Question: I am following the railstutorial.org tutorial. While I am able to see the gravatar on the webpage, my rspec test is failing.
Here is the user_controller_spec.rb test:
'''
describe "GET 'show'" do
before(:each) do
@user = Factory(:user)
end
it "should be successful" do
get :show, :id => @user
response.should be_success
end
end
'''
Here is the relevant show.html.erb file:
'''
<table class="profile" summary="Profile information">
<tr>
<td class="main">
<h1>
<%= gravatar_image_tag(@user.email) %>
<%= @user.name %>
</h1>
</td>
<td class="sidebar round">
<strong>Name</strong> <%= @user.name %><br />
<strong>URL</strong> <%= link_to user_path(@user), @user %>
</td>
</tr>
</table>
'''
I get an error stating "undefined method 'gravatar_image_tag'. I already installed the corresponding gem by executing "gem install gravatar_image_tag", added it to my gemfile, and also executed "bundle install". It is listed as installed when I execute "gem list"
I have been trying to debug this for several hours now. Any help would be appreciated. Thanks in advance. BTW, I'm running 32-bit Windows 7 with GIT Bash, RubyInstaller-1.9.2-p0.
Error message:

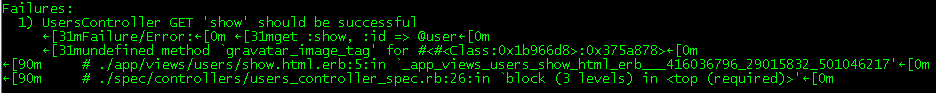
Answer: Is the 'gravatar_image_tag' gem global to all environments in your gemfile? If you have it in a 'group :development, :production' block, or something similar, it wouldn't be available in test.
And I haven't tried it, but your line:
'get :show, :id => @user'
seems like it needs to be:
'get :show, :id => @user.id'